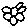
Label: flower